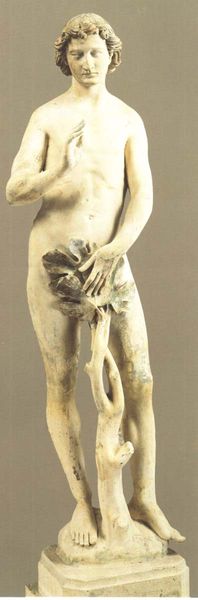
Titel: Statue aus dem Innern des südlichen Querhausarmes von Notre-Dame in Paris, Adam
Standort: Herkunftsort: Paris, Notre-Dame (EU - F - Ile-de-France)
Institution: Paris, Musée de Cluny
Schlagwörter: baum, hand, laub, mann, nackt, haar, marmor, weiss, tuch, sockel, ast, figur, blatt, locken, skulptur, nabel, verbergen, jüngling, feigenblatt